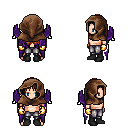
a pixel art fantasy rpg character, male body template, human, light skin, purple wings, metal pants, dark blonde unkempt hairstyle, cloth hood, gold gloves, black shoes, four views (front, back, left, right), 2x2 character sprite sheet, small pixel art, hard edges, no anti-aliasing